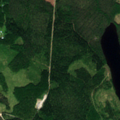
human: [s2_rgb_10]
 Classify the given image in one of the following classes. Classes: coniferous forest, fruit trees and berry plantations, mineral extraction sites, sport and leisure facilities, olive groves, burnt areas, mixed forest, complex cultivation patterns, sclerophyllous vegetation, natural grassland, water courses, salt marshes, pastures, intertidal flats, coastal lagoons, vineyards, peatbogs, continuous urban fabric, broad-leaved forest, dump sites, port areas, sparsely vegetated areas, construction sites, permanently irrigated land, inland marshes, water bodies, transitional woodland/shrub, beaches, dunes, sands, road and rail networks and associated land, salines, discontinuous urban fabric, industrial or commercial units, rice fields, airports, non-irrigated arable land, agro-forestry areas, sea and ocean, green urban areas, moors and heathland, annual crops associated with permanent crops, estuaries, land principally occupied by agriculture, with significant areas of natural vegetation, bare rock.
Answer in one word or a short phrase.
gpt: coniferous forest, mixed forest, transitional woodland/shrub, water bodies